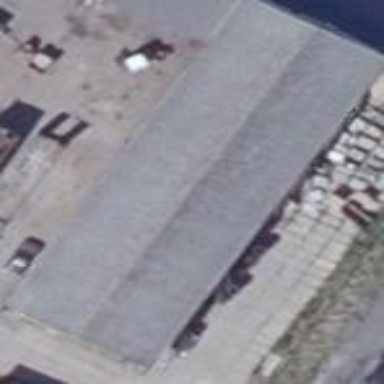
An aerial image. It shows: Industrial building.